Question: I have no experience what so ever on how to create a animation
I need to create such animation

any help is appreciated
Thanks and regards
Aashish
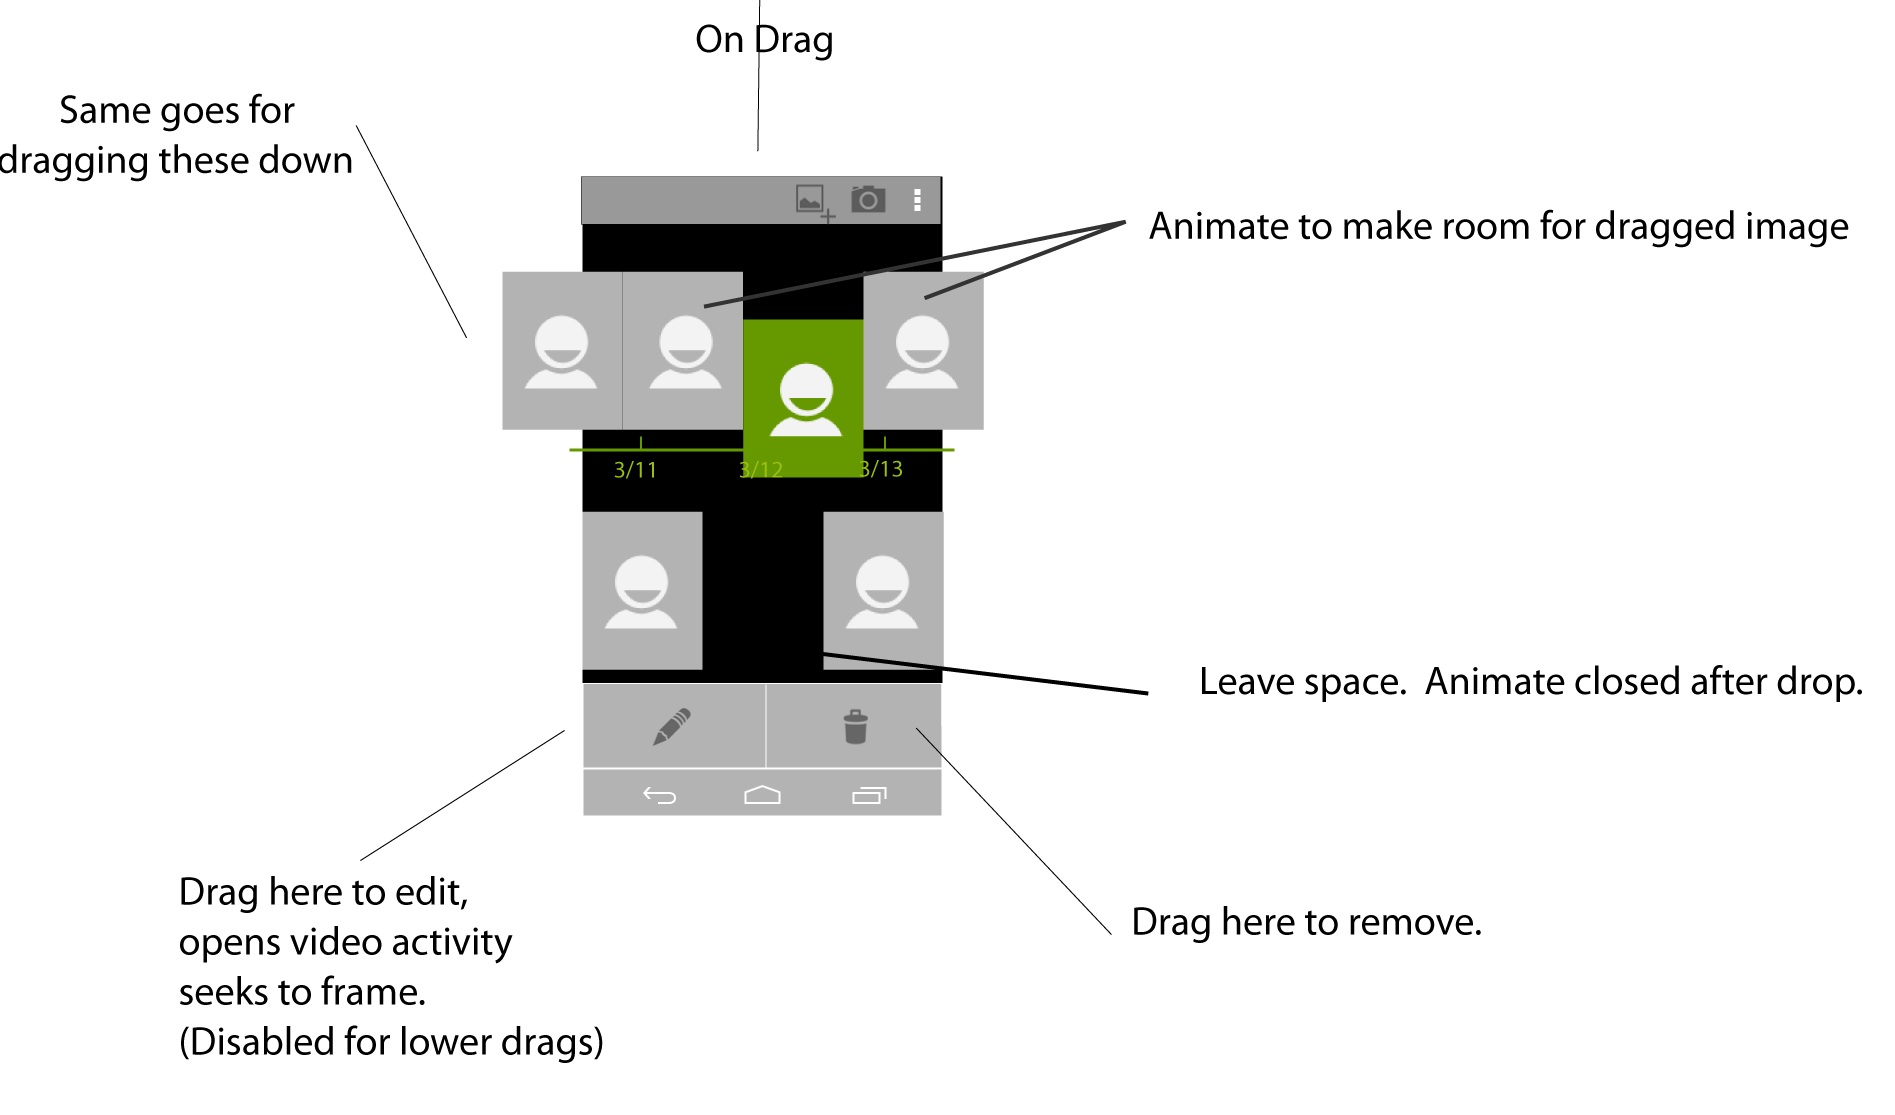
Answer: What you are looking for is plain Drag and Drop, it can be done with or without animation.
If you are developing for Android 3.0 or higher you are in luck, Google has made framework which makes Drag and Drop a Child's play, check <URL> to know more.
Here are a few tutorials to get you started:
1. Tutorial 1
2. Tutorial 2
3. Tutorial 3
If you are developing for API level lesser than 3.0 then you are largely on your own to develop drag and drop functionality, well <URL> might get you started.